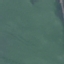
Land use / land cover: SeaLake